Question: there
I facing problem to change the text colour of toolbar/action bar overflow menu item. I do too many googling and reading Stackoverflow answers but it can not solve my prblem

currenlt i am getting black colour into overflow menu item.
what i want is
1. I want to change the colour of menu item black to WHITE.
2. I want to change the width of the overflow menu to match parent screen
my code:
'''
<resources>
<!-- Base application theme. -->
<style name="AppTheme" parent="AppTheme.Base">
<!-- Customize your theme here. -->
</style>
<style name="AppTheme.Base" parent="Theme.AppCompat.Light.DarkActionBar">
<item name="colorPrimary">@color/primary</item>
<item name="colorPrimaryDark">@color/primary_dark</item>
<item name="colorAccent">@color/accent</item>
<item name="android:textColorPrimary">@color/primary_text</item>
<item name="android:textColorSecondary">@color/secondary_text</item>
<item name="android:divider">@color/divider</item>
<item name="icon">@color/icons</item>
<item name="actionOverflowMenuStyle">@style/AppTheme.Base.PopupMenu</item>
</style>
<style name="AppTheme.Base.PopupMenu" parent="android:Widget.Holo.Light.ListPopupWindow">
<item name="android:popupBackground">@color/primary</item>
</style>
'''
Please, help me to solve this..
thanks in advance
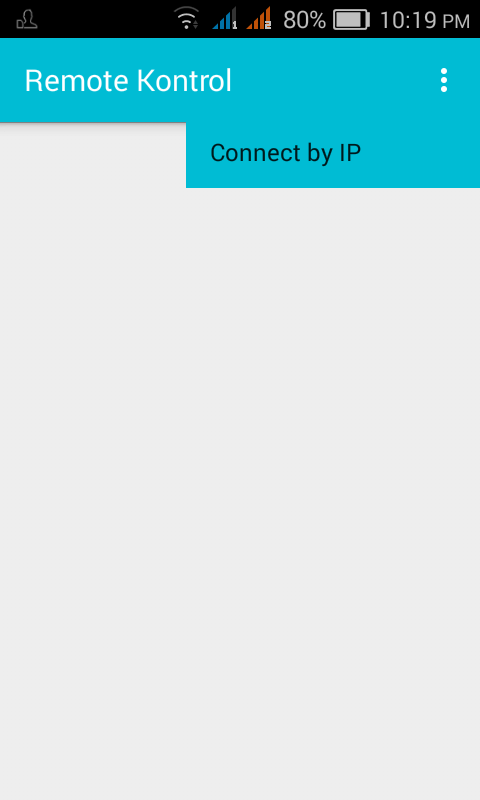
Answer: finally i got the code for the convert black colour to white
'''
public boolean onPrepareOptionsMenu(Menu menu) {
//return super.onPrepareOptionsMenu(menu);
try {
for (int i = 0; i < menu.size(); i++) {
MenuItem mi = menu.getItem(i);
mi.setIcon(R.drawable.ic_action_new);
String title = mi.getTitle().toString();
Spannable spannable = new SpannableString(title);
spannable.setSpan(new ForegroundColorSpan(Color.WHITE), 0, spannable.length(), Spannable.SPAN_EXCLUSIVE_EXCLUSIVE);
mi.setTitle(spannable);
}
} catch (Exception ex) {
}
return true;
}
'''